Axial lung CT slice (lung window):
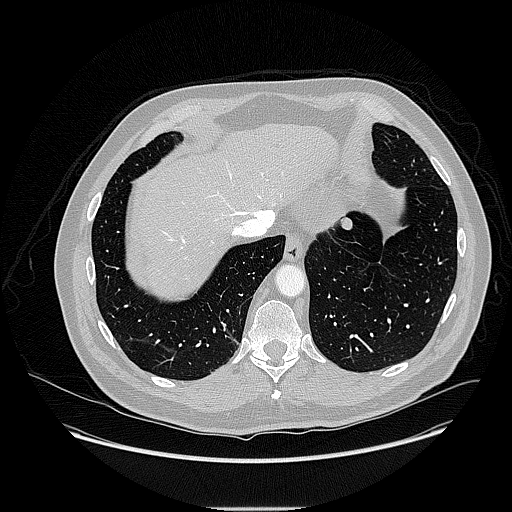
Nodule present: yes
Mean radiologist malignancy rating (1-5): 3.25